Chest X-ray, PA view. Patient: 52 years old, sex F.
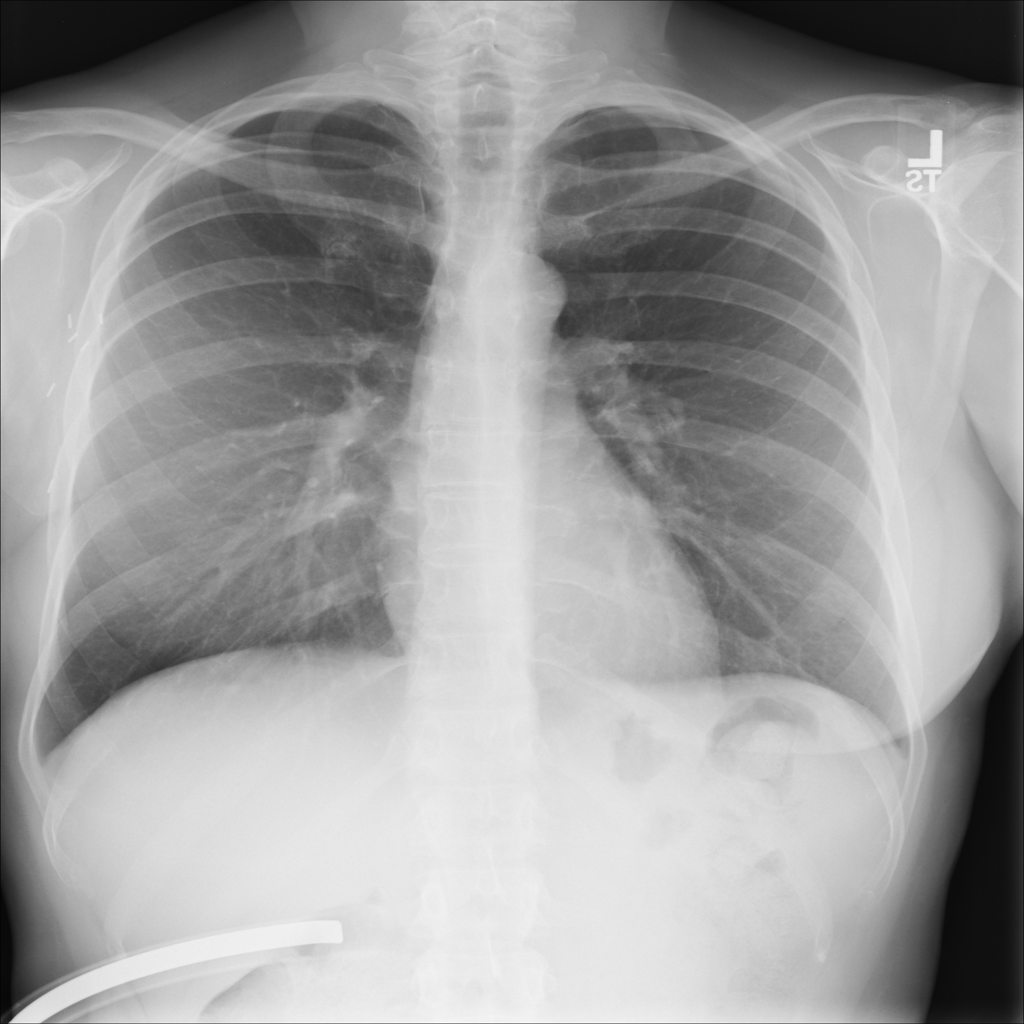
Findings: No Finding